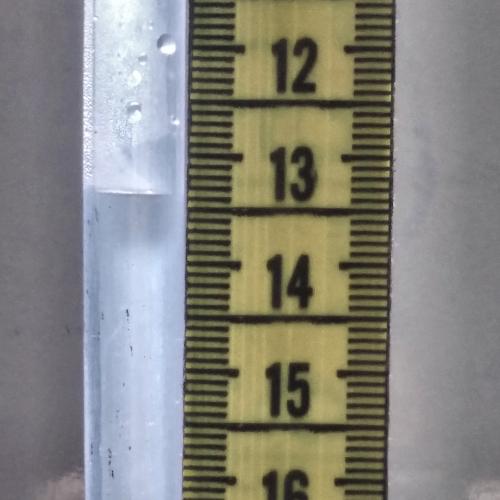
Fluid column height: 13.4 cm